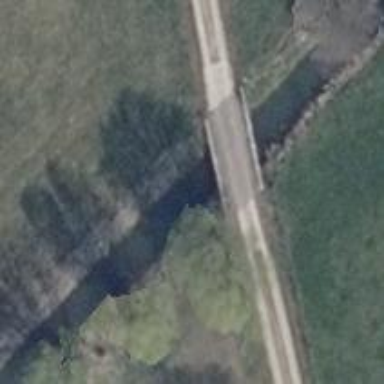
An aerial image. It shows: Track road with bridge.